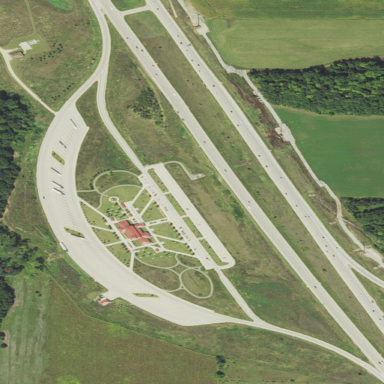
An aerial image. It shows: Rest area along the road.